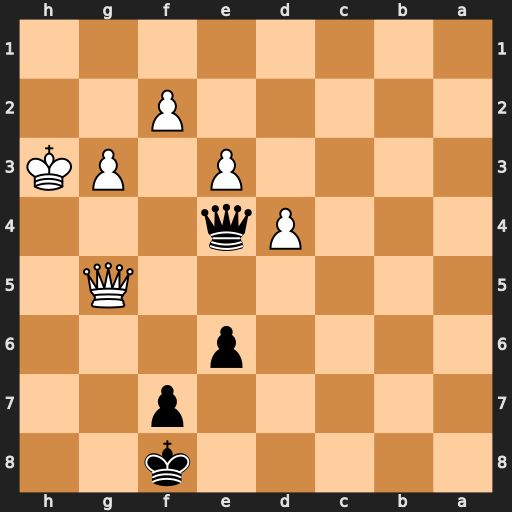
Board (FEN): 5k2/5p2/4p3/6Q1/3Pq3/4P1PK/5P2/8
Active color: b
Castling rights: -
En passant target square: -
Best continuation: Qh1+ Kg4 f5+ Qxf5+ exf5+